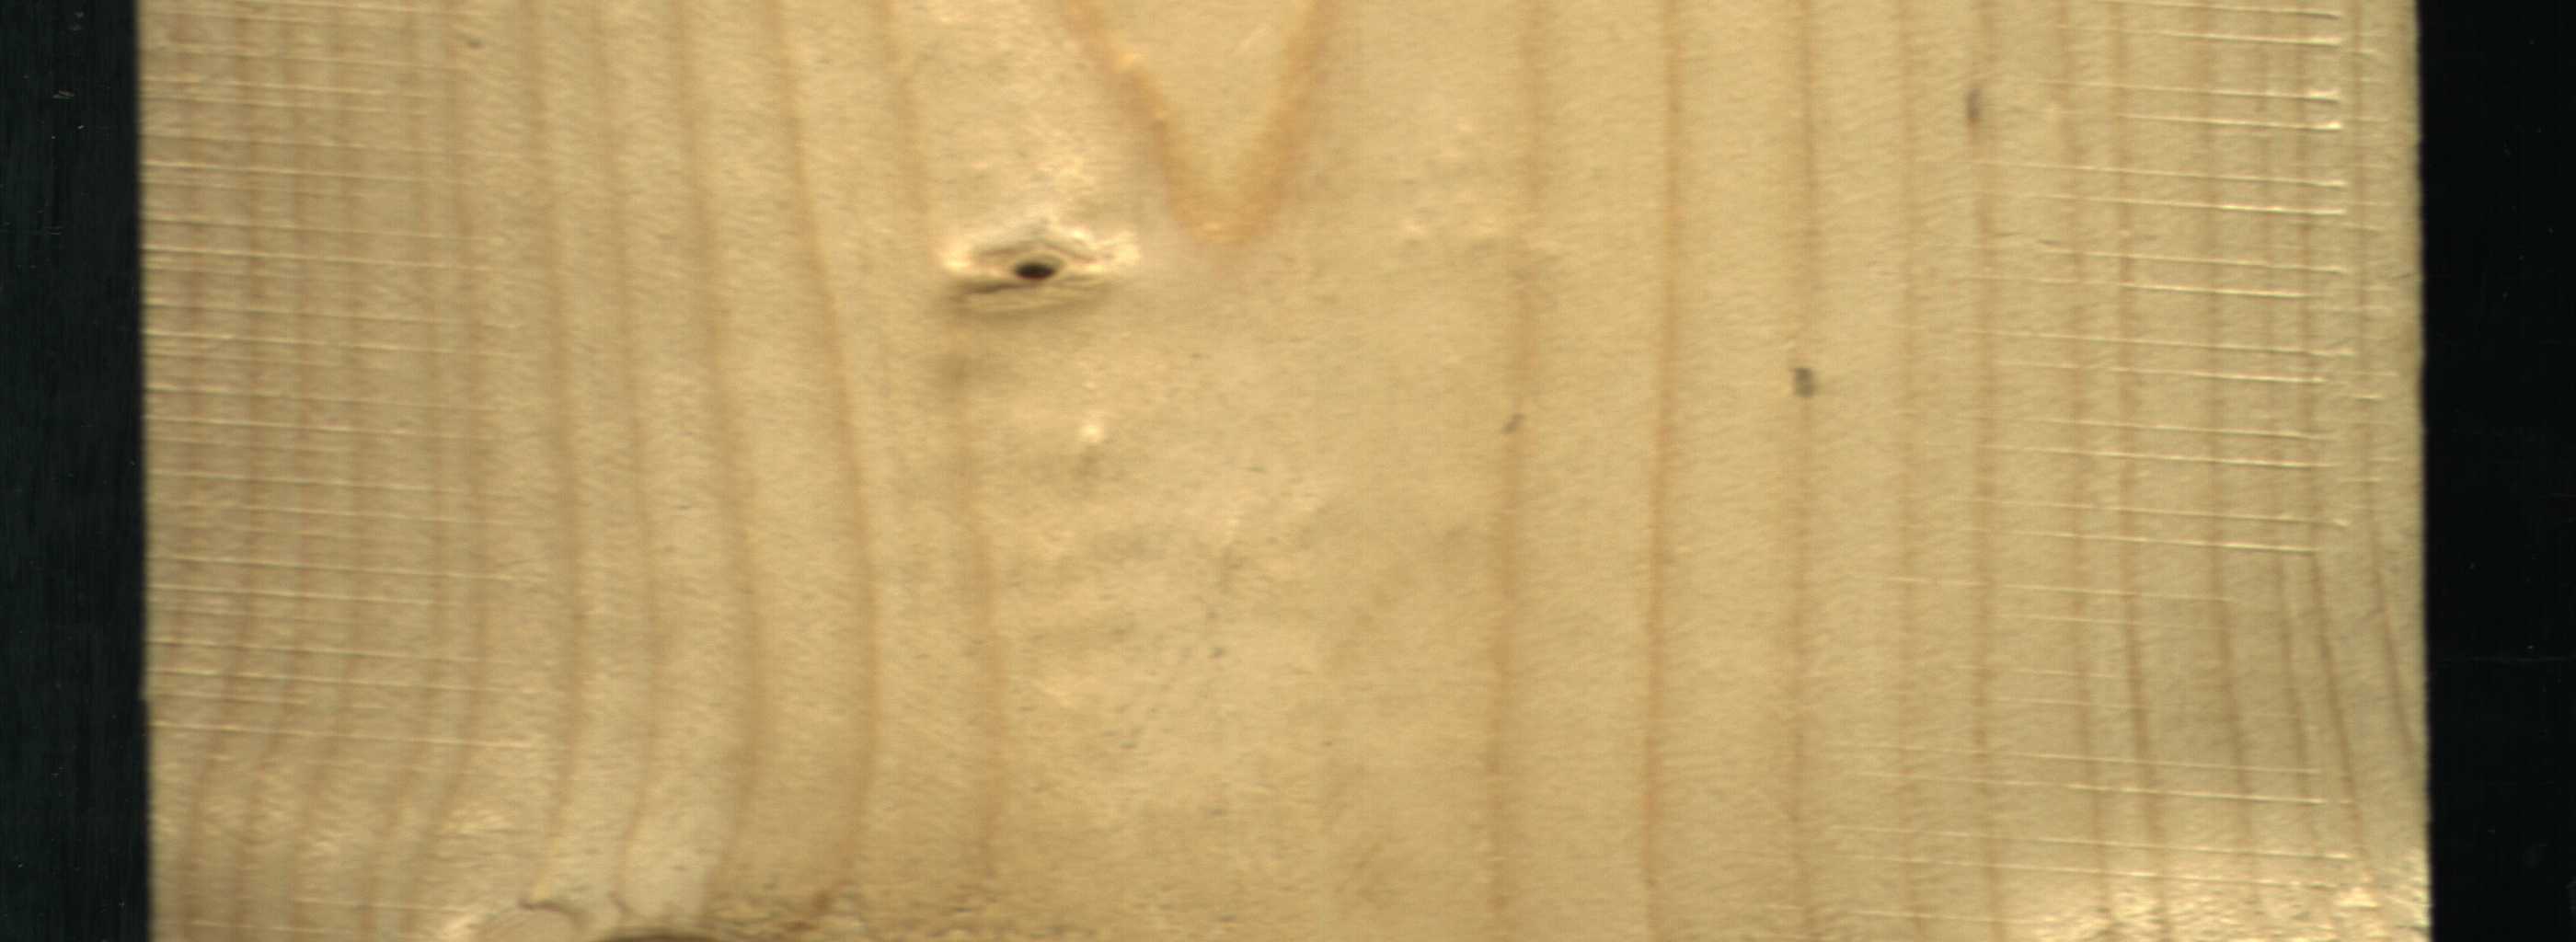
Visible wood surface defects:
Dead_Knot
Live_Knot